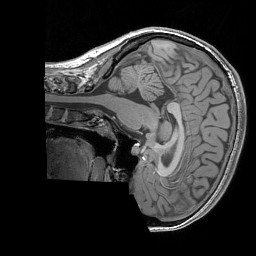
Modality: T1w
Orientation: sagittal
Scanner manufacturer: siemens
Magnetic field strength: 3 T
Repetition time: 1.83 s
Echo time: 0.00303 s